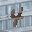
Label: 4